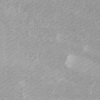
Label: not_dusty